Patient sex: M
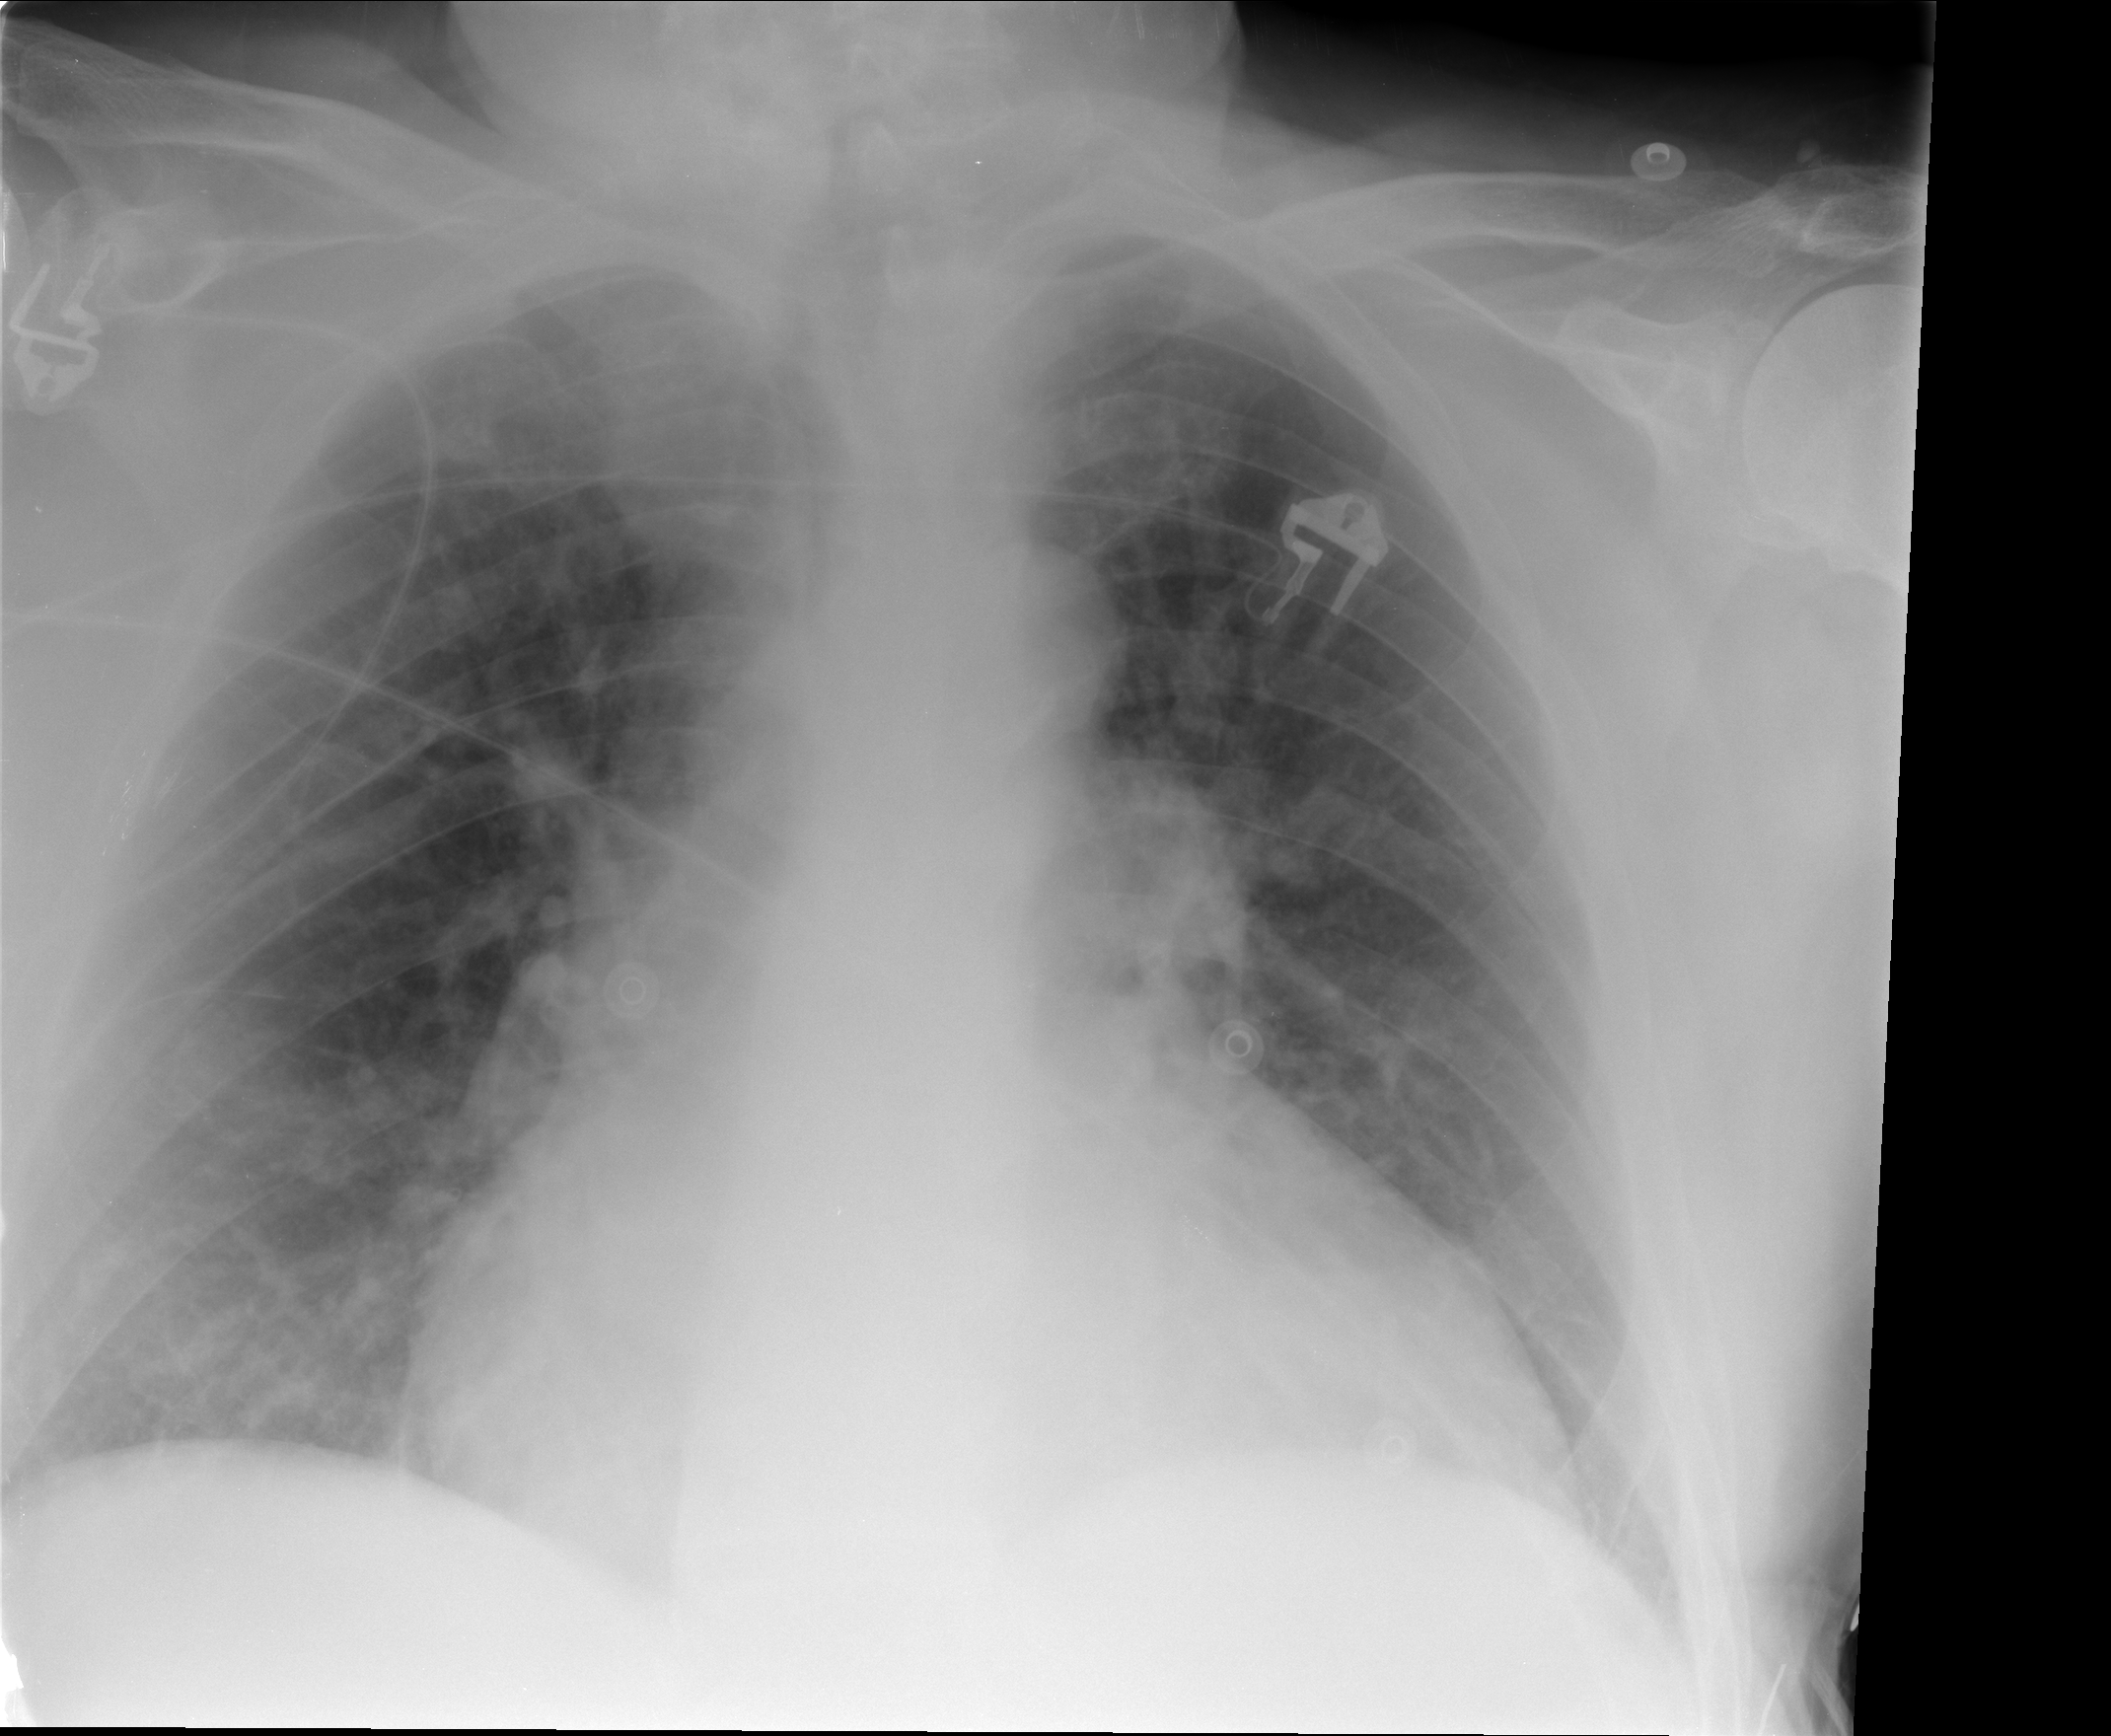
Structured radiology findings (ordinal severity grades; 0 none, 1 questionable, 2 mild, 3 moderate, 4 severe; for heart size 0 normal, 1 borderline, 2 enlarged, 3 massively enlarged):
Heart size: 3
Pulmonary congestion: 2
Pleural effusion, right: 0
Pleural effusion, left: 0
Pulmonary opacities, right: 2
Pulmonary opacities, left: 2
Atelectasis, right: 1
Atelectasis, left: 1